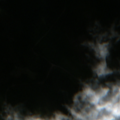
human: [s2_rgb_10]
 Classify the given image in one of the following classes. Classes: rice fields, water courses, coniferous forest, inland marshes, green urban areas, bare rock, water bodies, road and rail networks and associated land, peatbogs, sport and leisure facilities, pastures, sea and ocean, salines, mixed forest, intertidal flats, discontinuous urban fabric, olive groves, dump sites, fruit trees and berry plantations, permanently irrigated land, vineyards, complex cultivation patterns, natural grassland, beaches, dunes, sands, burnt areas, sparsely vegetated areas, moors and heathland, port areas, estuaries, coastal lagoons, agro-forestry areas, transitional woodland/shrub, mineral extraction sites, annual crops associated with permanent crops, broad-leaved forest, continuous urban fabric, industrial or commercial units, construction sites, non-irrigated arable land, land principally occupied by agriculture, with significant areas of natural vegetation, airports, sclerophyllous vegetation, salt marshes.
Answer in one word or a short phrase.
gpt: coniferous forest, mixed forest